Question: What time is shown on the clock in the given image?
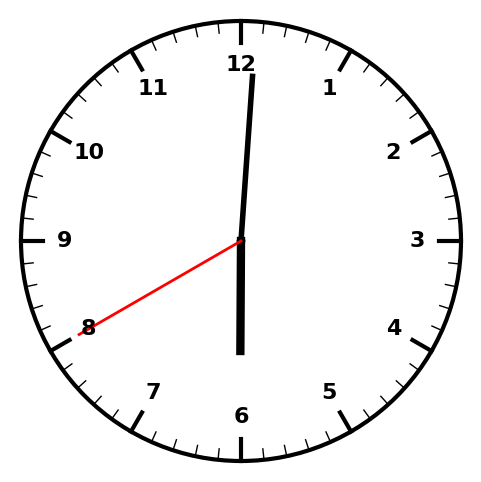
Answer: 06:00:40